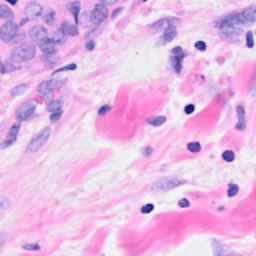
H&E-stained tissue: Breast